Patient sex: F
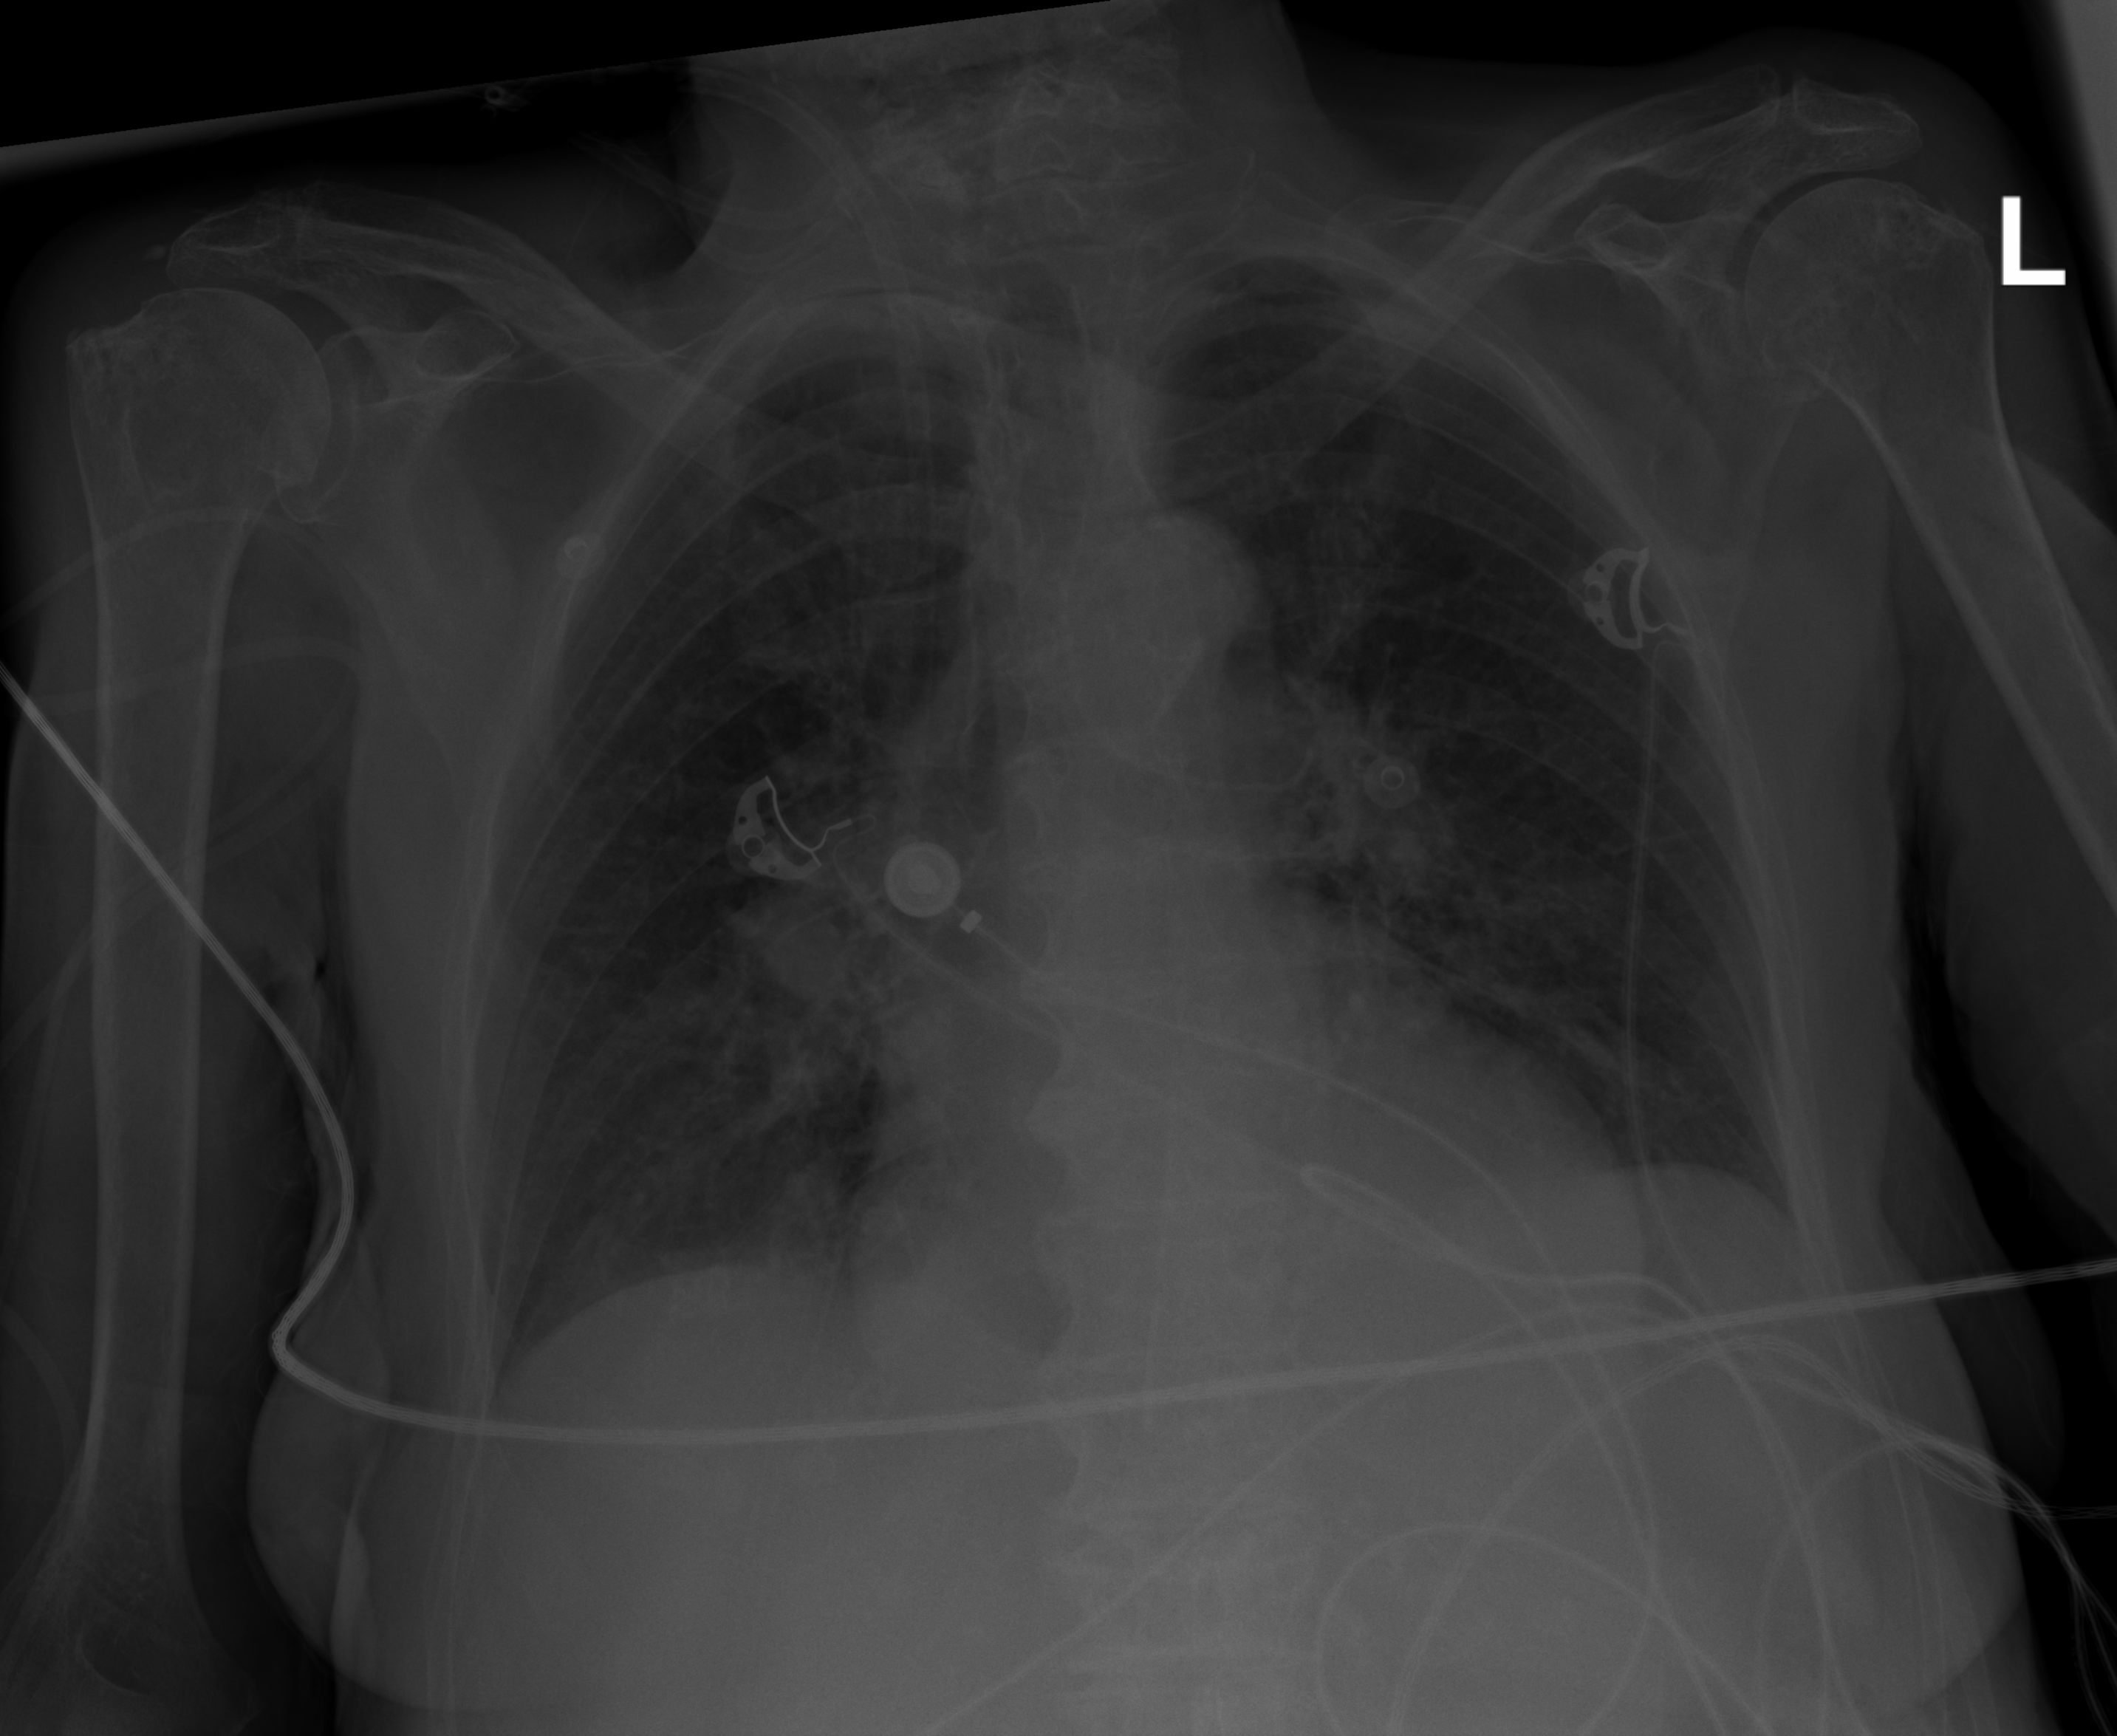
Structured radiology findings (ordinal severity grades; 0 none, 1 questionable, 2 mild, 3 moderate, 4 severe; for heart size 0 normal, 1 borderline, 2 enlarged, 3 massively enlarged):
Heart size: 2
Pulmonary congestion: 2
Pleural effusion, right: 0
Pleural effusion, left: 0
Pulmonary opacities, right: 0
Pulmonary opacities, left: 0
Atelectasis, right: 0
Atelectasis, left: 0